Field crop: maize
Growth stage: 2
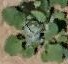
Species: chenopodium